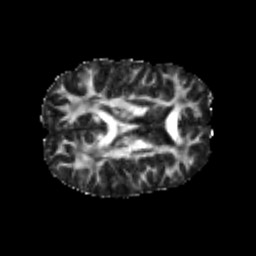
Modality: FA
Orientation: axial
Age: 21
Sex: male
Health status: healthy
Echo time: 0.074 s